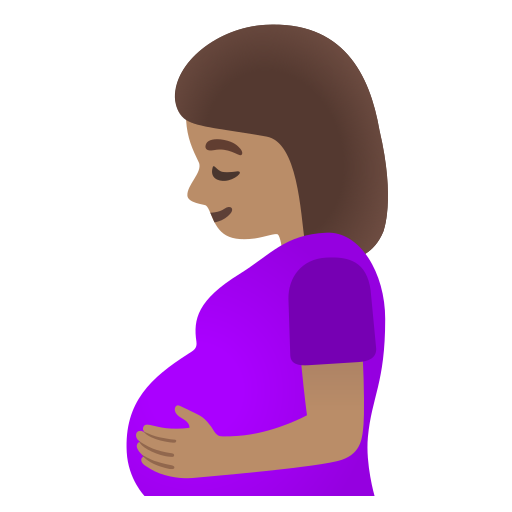
Emoji: 🤰🏽